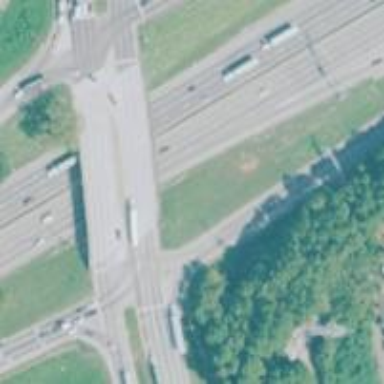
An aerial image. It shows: Motorway junction.